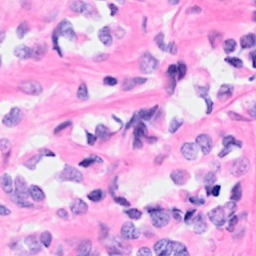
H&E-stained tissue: Breast